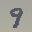
Label: 9